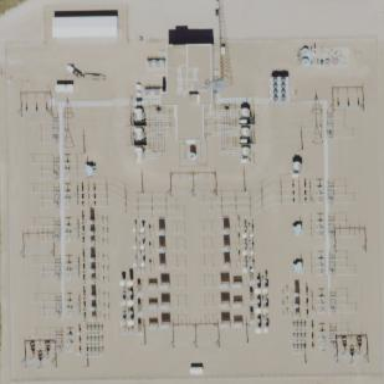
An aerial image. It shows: Substation that acts as converter.